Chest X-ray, AP view. Patient: 59 years old, sex M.
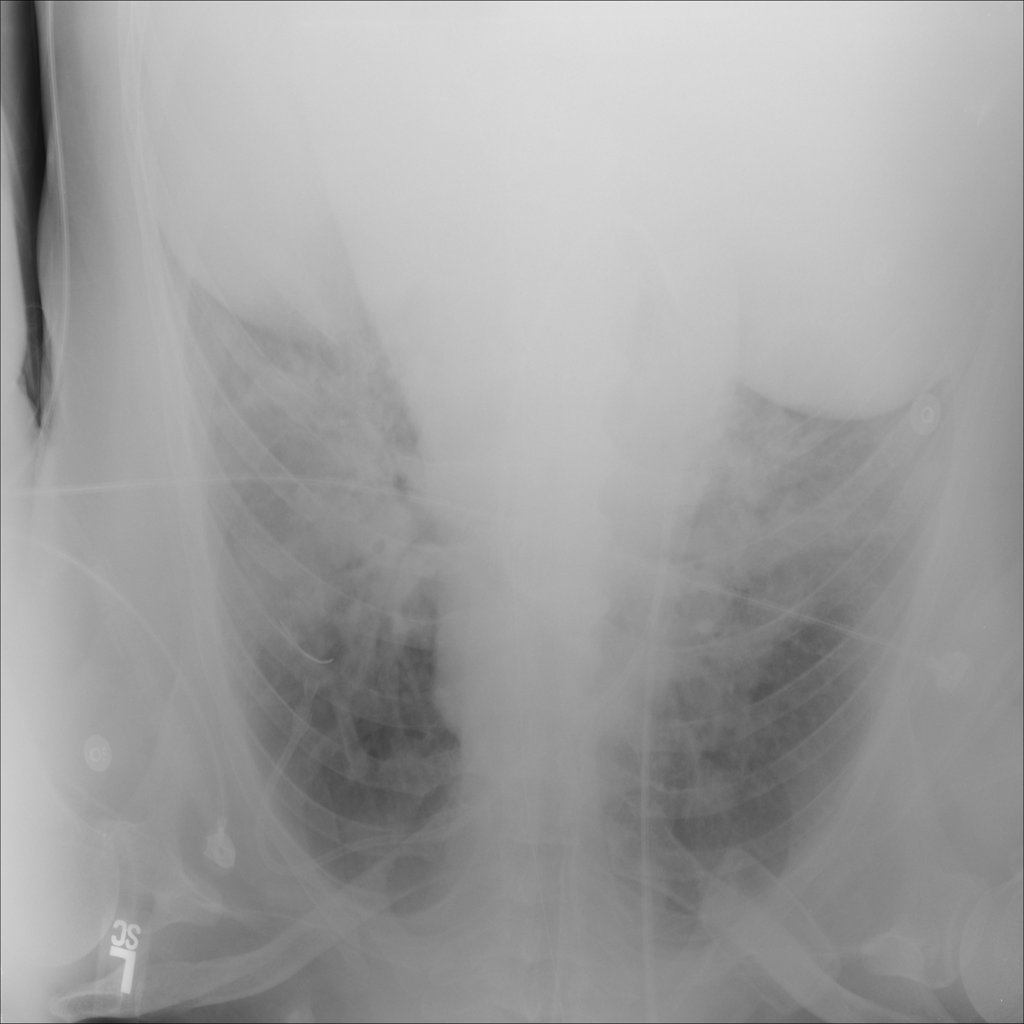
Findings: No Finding